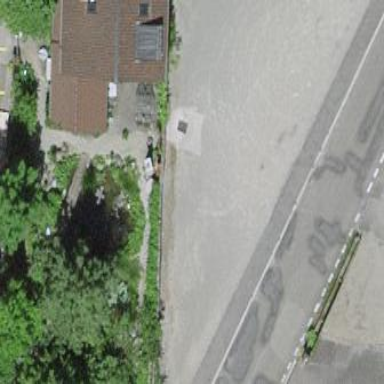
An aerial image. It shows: Parking available on the street side.